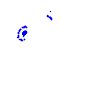
Particle: kaon